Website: home-depot
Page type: delivery-shipping
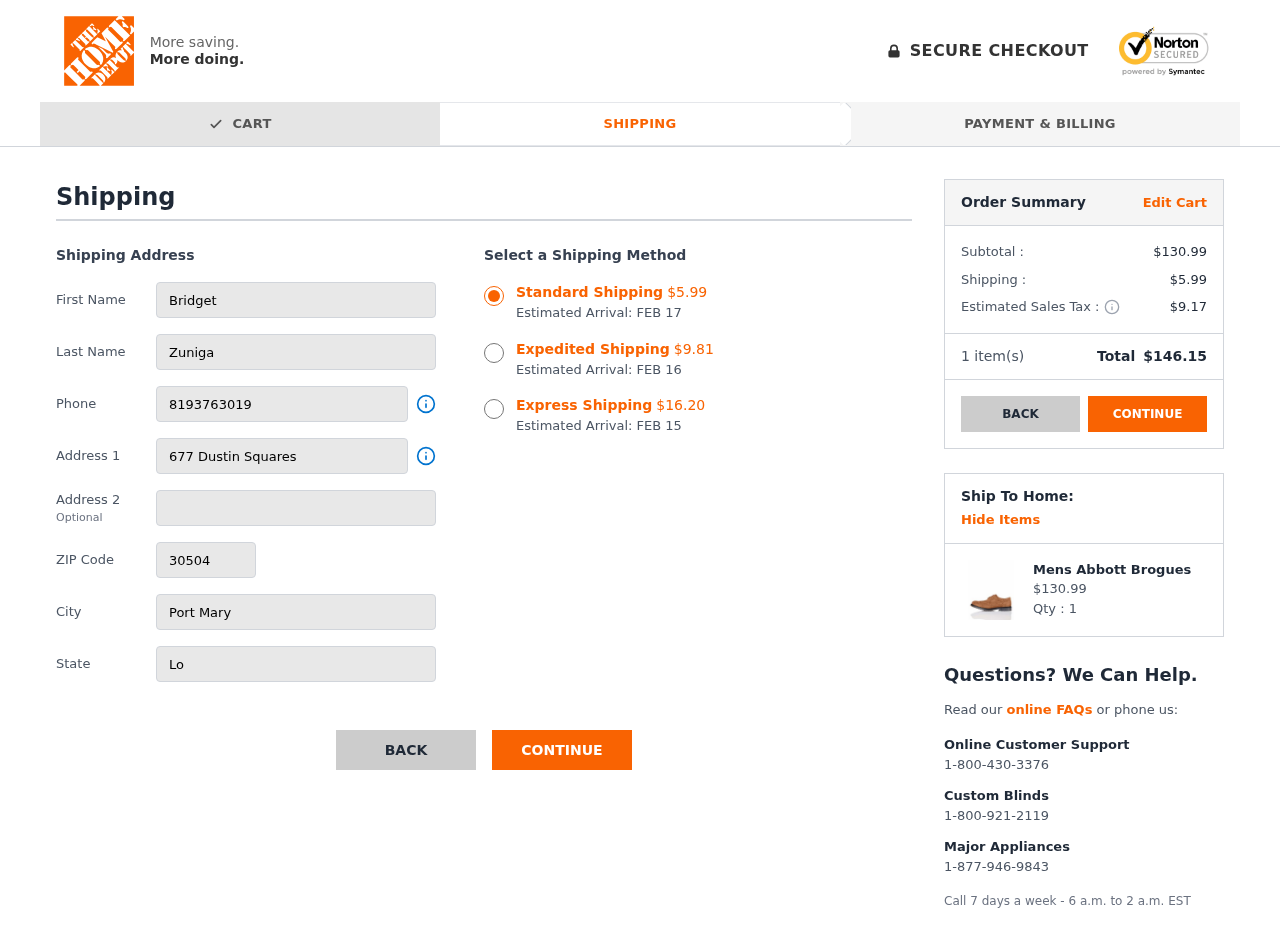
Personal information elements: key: PII_CITY
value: Port Mary
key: PII_FIRSTNAME
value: Bridget
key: PII_LASTNAME
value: Zuniga
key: PII_PHONE
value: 8193763019
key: PII_POSTCODE
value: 30504
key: PII_STATE
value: Louisiana
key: PII_STREET
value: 677 Dustin Squares
Product elements: key: PRODUCT1_NAME
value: Mens Abbott Brogues
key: PRODUCT1_PRICE
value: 130.99
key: PRODUCT1_QUANTITY
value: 1
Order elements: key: ORDER_SHIPPING_COST_STANDARD
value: $5.99
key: ORDER_DELIVERY_DATE
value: FEB 17
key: ORDER_SHIPPING_COST_EXPEDITED
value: $9.81
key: ORDER_DELIVERY_DATE_EXPEDITED
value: FEB 16
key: ORDER_SHIPPING_COST_EXPRESS
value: $16.20
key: ORDER_DELIVERY_DATE_EXPRESS
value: FEB 15
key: ORDER_SUBTOTAL
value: $130.99
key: ORDER_SHIPPING_COST
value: $5.99
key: ORDER_TAX
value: $9.17
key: ORDER_NUM_ITEMS
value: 1
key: ORDER_TOTAL
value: $146.15